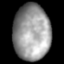
Tissue: lung
Cell type: Others
Senescence score: 0.2126
Nuclear area (px): 2022
Mean DAPI intensity: 152.746